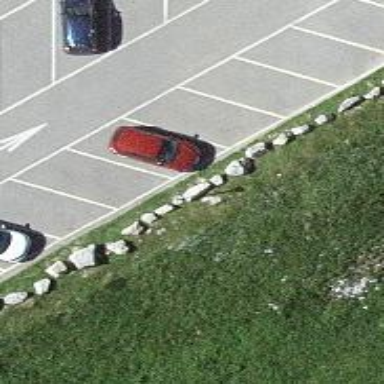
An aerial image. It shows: Block barrier.